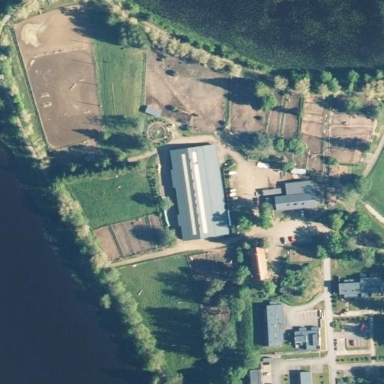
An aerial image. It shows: Farmyard used for equestrian activities. The area is designated for horse riding leisure land.